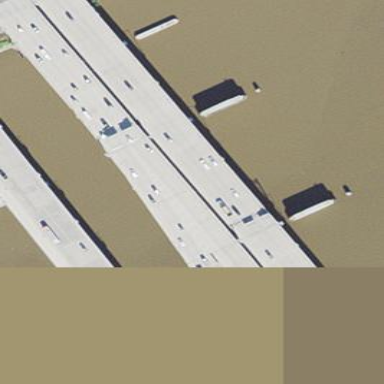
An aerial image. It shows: Man-made bridge.